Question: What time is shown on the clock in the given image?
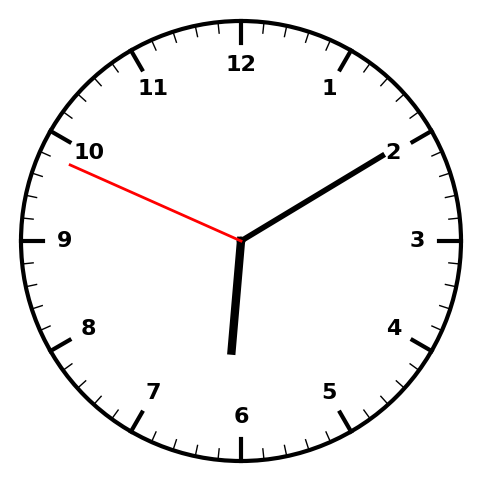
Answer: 06:09:49